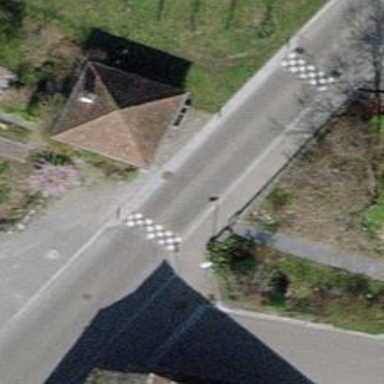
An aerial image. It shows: Traffic hump for calming the traffic.